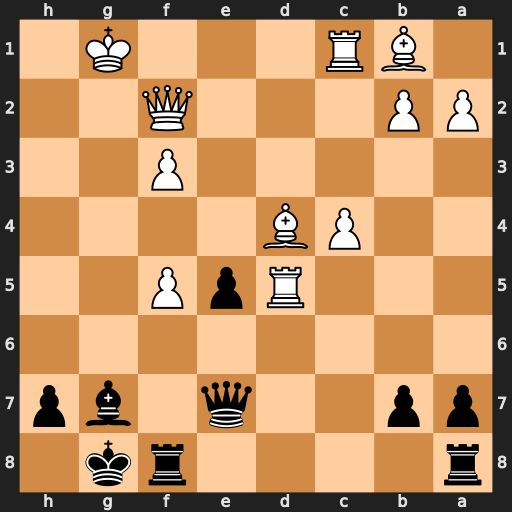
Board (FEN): r4rk1/pp2q1bp/8/3RpP2/2PB4/5P2/PP3Q2/1BR3K1
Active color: b
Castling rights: -
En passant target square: -
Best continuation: Qg5+ Qg2 Qxc1+